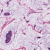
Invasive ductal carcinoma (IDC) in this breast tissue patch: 1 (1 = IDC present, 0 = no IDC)